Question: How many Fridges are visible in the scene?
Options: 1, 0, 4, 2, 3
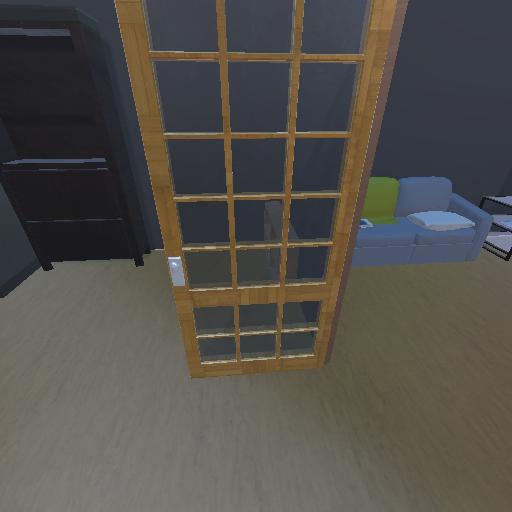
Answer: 1